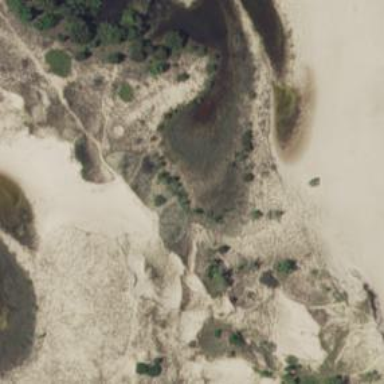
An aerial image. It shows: Natural dune.